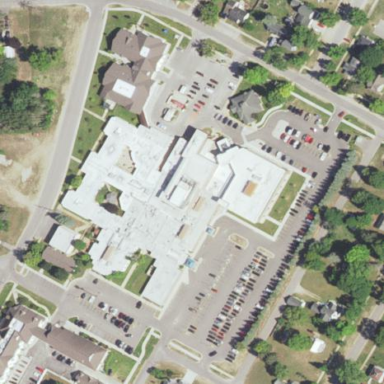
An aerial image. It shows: Hospital providing healthcare services.